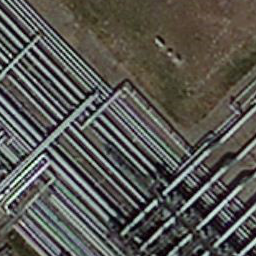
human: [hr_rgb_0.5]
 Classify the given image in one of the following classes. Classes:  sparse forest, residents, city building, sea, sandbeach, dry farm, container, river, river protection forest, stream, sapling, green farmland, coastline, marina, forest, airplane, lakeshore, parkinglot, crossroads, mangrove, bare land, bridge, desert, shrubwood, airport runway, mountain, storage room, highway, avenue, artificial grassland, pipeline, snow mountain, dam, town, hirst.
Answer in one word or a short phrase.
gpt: pipeline